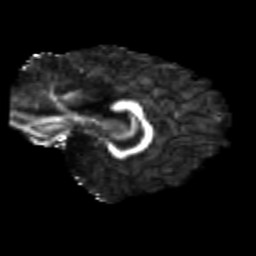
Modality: FA
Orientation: sagittal
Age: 21
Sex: female
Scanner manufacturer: siemens
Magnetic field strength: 3 T
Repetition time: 3.5 s
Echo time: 0.125 s